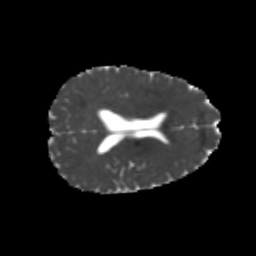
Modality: MD
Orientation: axial
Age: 25
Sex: female
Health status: healthy
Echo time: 0.074 s